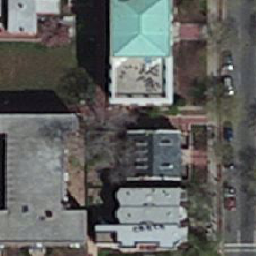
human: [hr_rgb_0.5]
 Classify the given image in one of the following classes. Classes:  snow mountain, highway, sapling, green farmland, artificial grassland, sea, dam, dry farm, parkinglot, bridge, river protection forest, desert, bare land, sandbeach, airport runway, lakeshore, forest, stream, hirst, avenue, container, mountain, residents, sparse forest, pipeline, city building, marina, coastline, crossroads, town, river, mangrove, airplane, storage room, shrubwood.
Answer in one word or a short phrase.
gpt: city building